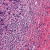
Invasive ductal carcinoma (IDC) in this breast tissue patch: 1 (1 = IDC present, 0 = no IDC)